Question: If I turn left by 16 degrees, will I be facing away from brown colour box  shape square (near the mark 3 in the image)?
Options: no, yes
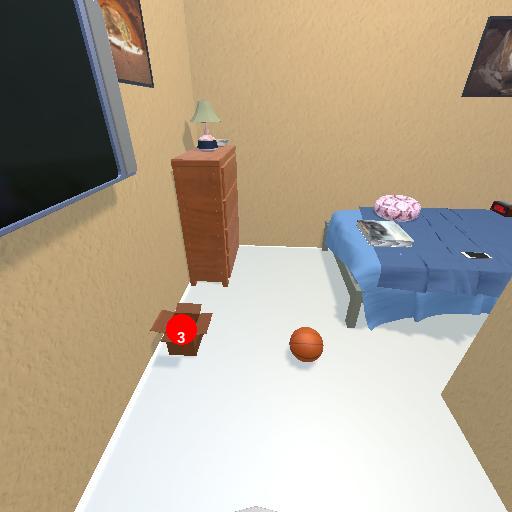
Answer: no